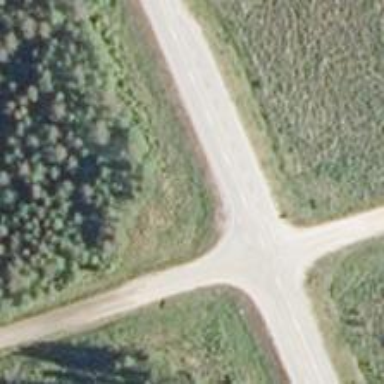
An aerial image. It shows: Asphalt road classified as trunk highway.